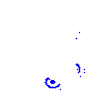
Particle: electron